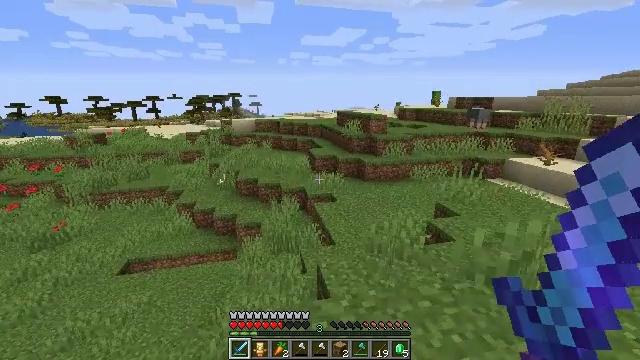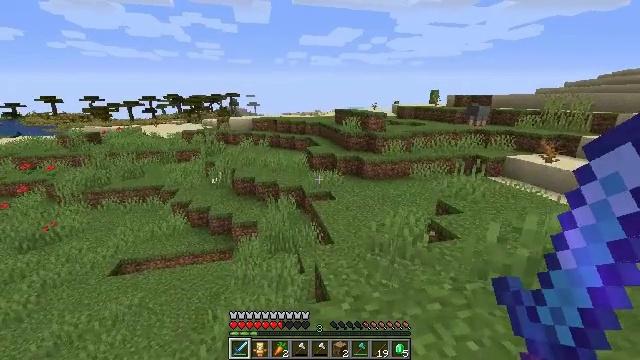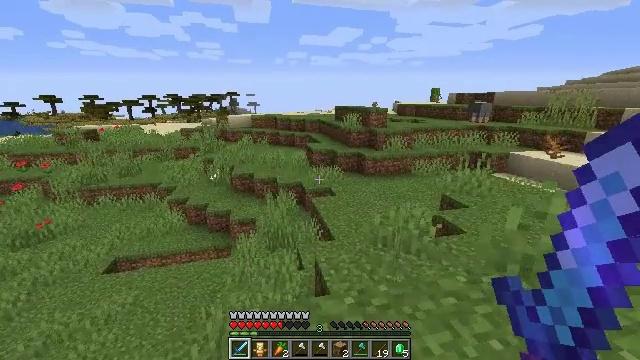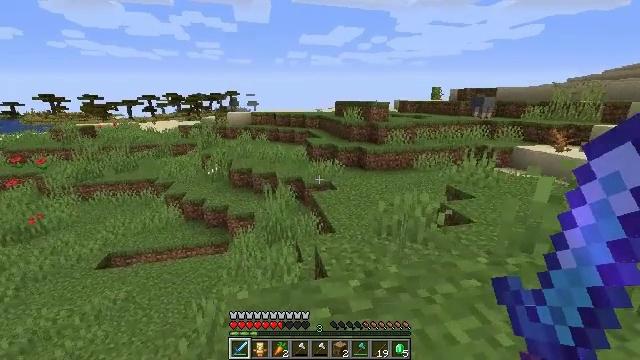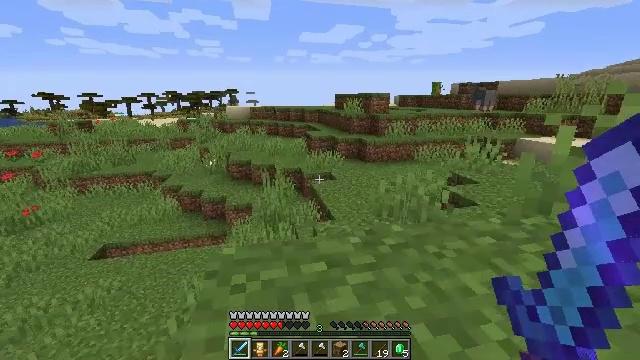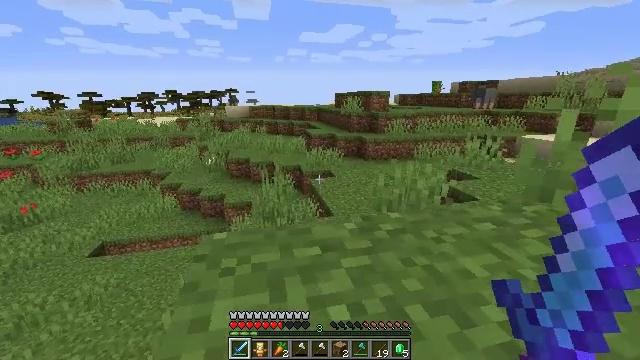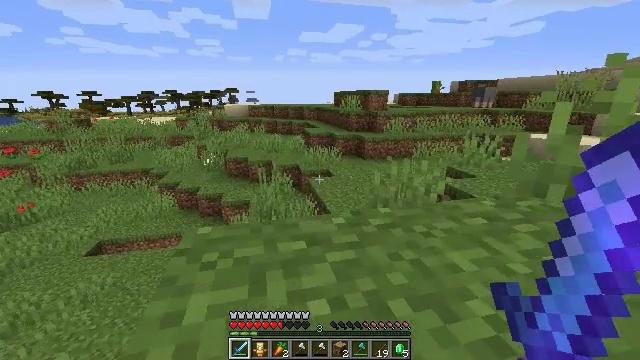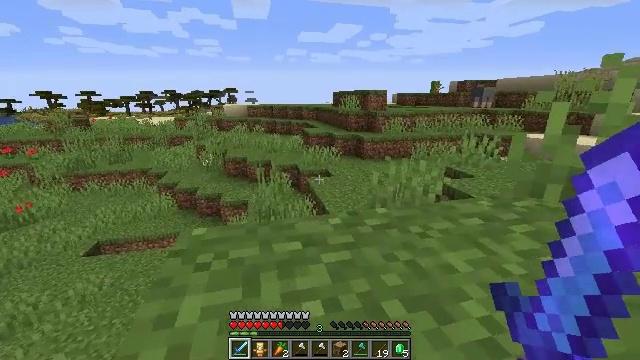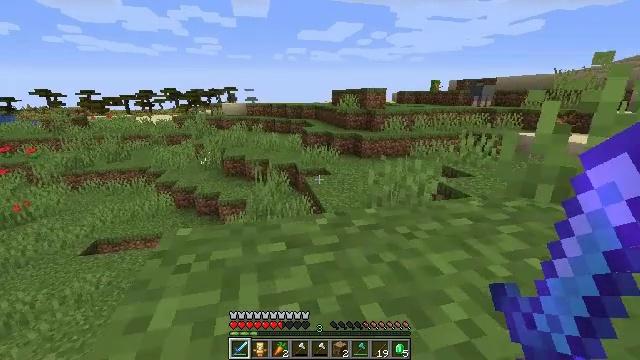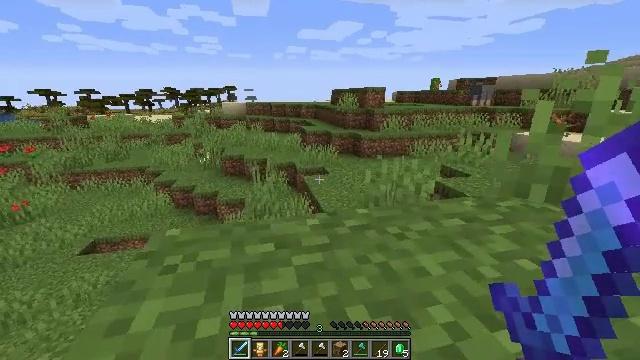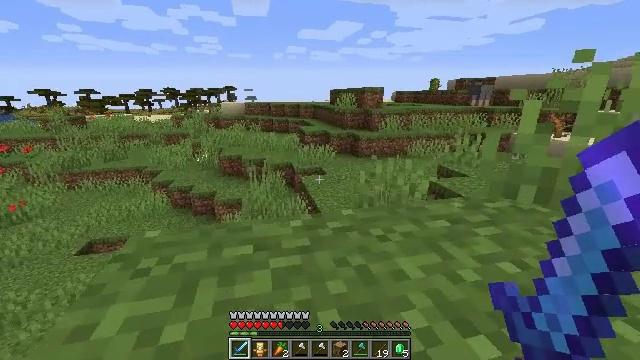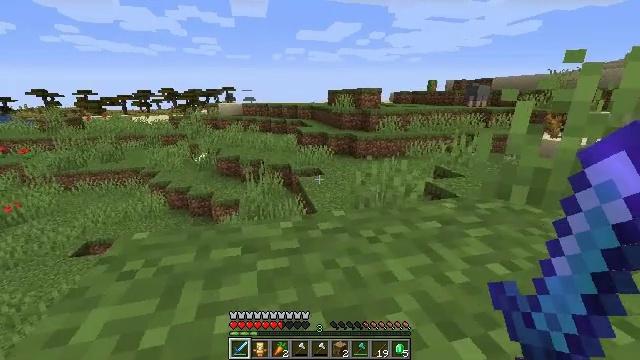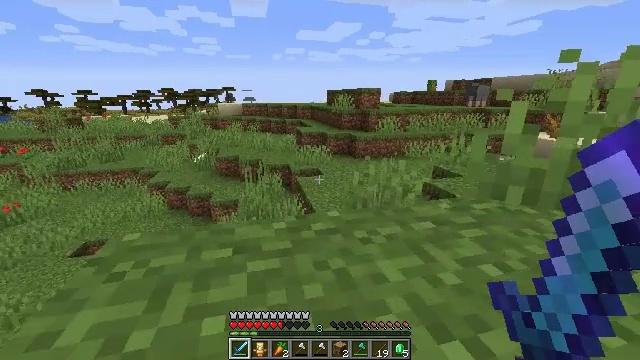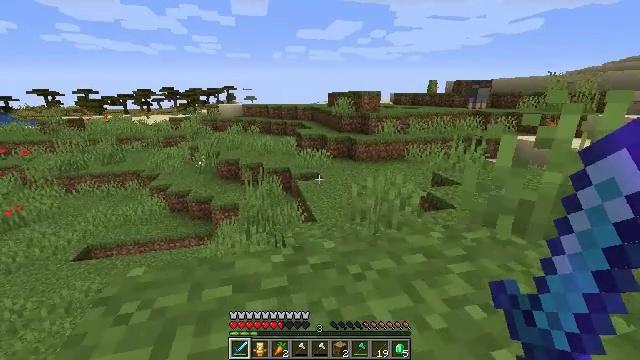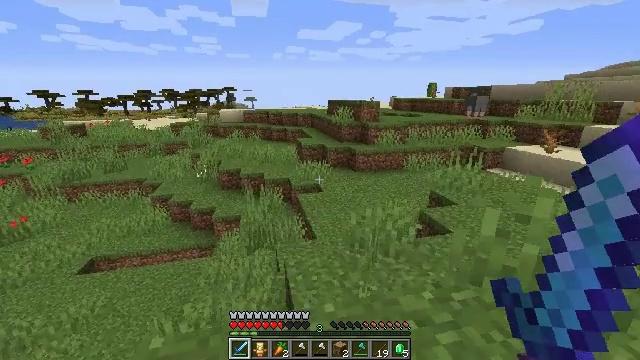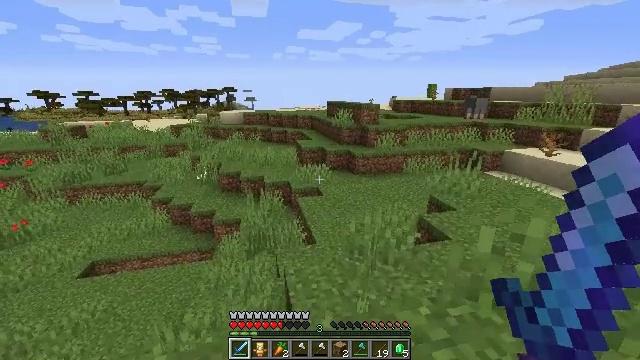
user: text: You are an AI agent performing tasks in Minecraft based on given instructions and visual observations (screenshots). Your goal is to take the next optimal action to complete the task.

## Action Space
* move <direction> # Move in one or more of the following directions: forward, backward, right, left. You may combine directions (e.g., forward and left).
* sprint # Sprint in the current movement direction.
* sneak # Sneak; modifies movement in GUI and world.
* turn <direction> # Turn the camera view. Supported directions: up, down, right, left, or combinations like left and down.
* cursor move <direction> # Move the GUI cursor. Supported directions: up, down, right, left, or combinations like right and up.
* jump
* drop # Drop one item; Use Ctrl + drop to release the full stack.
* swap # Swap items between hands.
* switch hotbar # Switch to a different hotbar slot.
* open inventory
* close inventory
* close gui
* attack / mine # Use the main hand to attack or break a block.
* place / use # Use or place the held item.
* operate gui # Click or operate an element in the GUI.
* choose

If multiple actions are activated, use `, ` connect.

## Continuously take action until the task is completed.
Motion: motion action
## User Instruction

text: Break the dead bush for sticks.
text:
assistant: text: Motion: move forward
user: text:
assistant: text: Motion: move forward
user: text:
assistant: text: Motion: move forward
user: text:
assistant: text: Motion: move forward
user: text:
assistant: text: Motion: move forward
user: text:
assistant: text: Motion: move forward
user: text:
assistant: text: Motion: move forward
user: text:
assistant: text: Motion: move forward
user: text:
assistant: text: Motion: move forward
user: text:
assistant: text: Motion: move forward
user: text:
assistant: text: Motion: move forward
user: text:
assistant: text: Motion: move forward
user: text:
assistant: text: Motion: move forward, jump
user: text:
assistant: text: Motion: move forward, jump
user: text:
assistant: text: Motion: move forward, jump
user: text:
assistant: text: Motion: move forward, jump
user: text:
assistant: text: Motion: move forward
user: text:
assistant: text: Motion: move forward
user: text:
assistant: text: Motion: move forward
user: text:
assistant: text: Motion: move forward
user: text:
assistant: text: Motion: move forward
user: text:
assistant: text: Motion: move forward
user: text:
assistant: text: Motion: move forward
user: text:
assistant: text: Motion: no_op
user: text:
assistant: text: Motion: move forward
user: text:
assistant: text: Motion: move forward
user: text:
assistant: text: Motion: no_op
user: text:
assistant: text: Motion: move forward
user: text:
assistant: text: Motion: move forward
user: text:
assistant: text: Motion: move forward